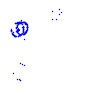
Particle: pion